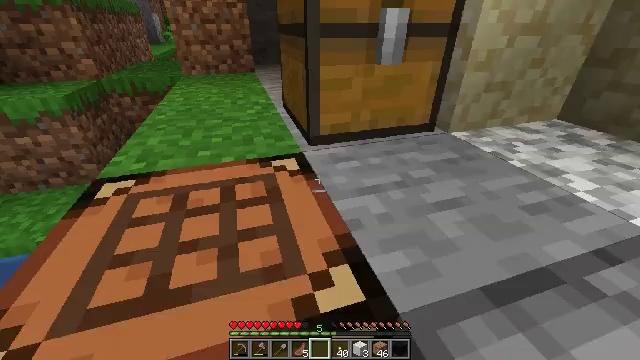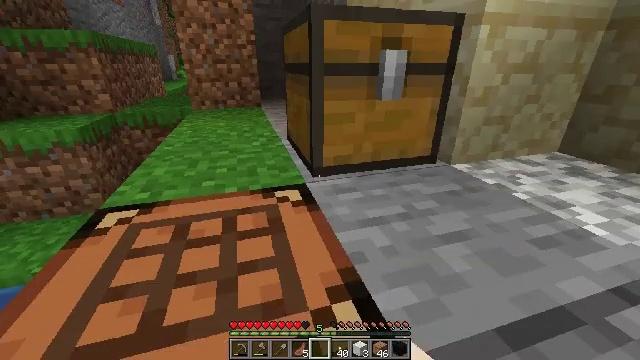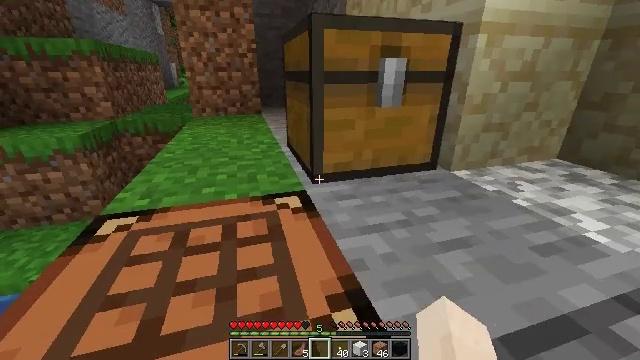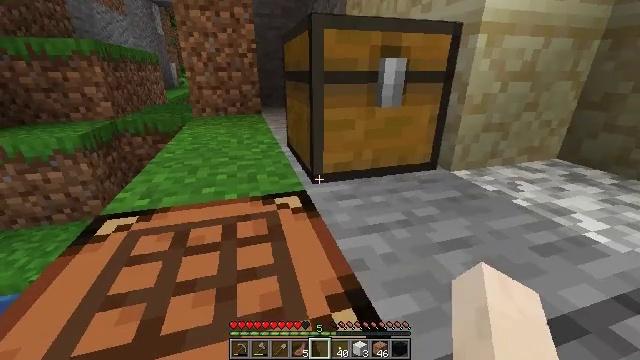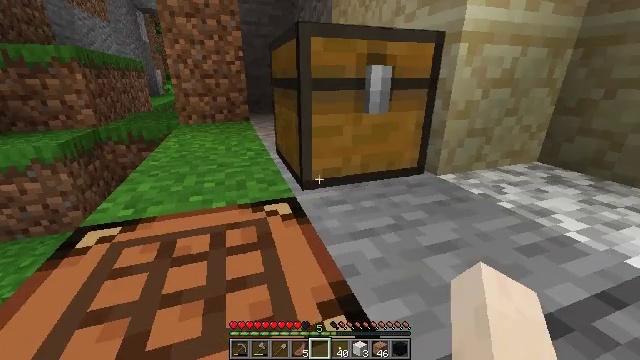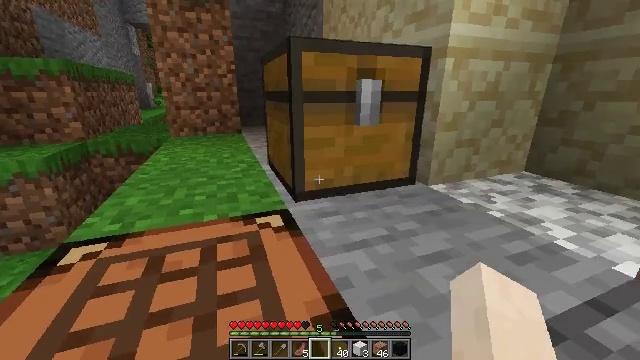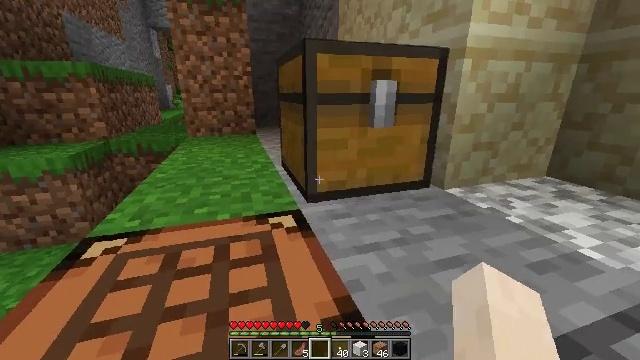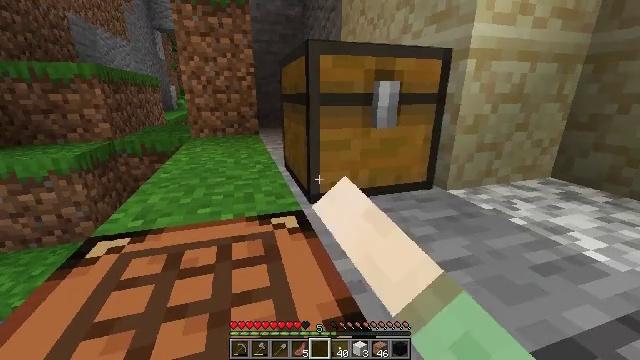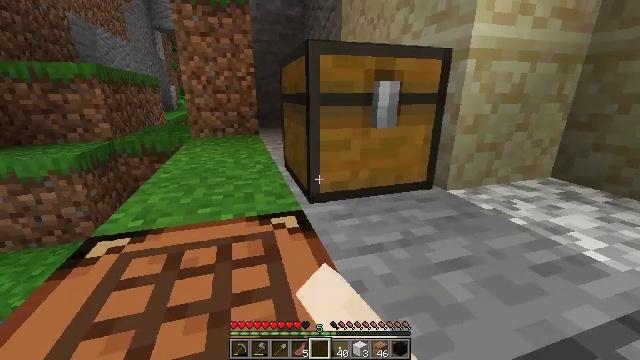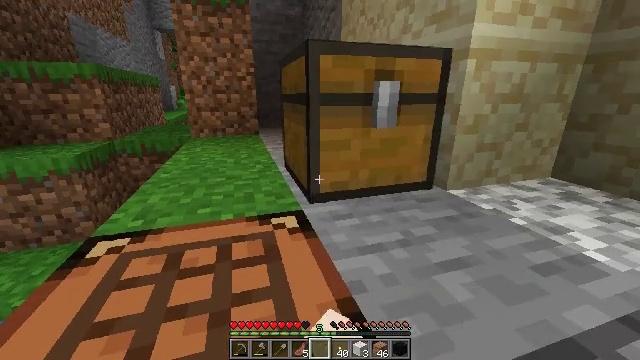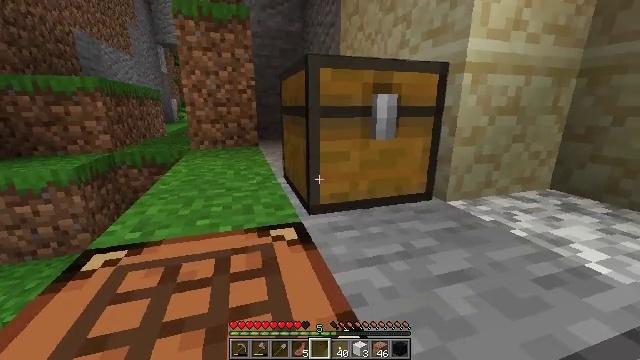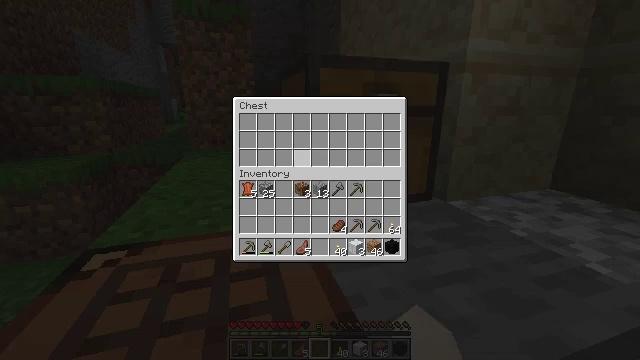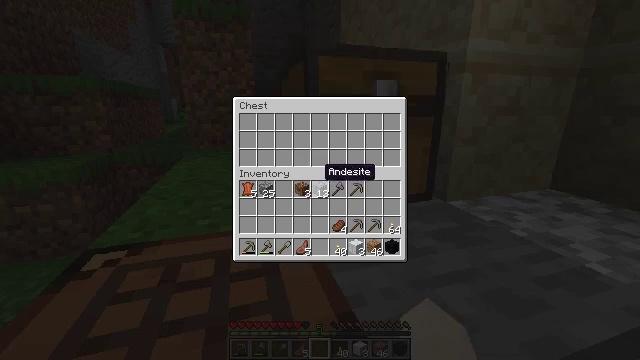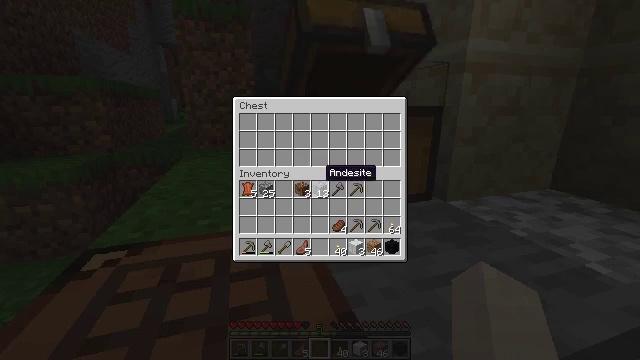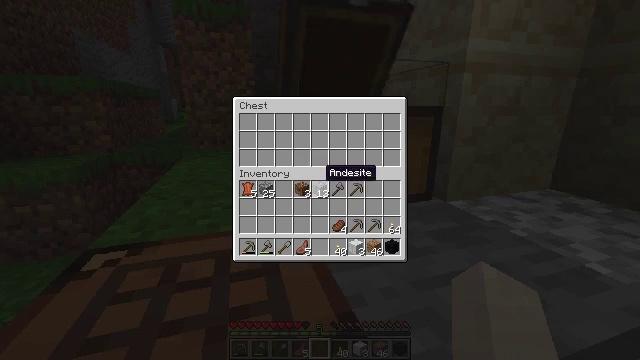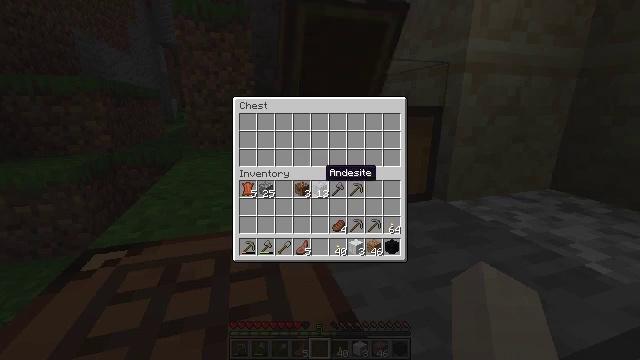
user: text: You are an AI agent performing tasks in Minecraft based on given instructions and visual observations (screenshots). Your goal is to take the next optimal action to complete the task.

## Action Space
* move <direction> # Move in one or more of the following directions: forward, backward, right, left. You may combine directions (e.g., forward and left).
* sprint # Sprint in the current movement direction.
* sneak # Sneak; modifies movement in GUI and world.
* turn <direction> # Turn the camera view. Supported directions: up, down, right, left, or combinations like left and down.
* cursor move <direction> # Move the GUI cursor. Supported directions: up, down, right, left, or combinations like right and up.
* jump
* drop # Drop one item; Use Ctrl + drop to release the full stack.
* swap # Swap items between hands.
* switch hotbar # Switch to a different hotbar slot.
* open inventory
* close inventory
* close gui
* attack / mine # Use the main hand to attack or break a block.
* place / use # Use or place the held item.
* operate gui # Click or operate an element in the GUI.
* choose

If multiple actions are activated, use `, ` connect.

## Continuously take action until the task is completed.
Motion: motion action
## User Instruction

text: Craft leather boots.
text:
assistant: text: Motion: turn up
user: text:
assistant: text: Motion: turn up
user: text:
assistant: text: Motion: no_op
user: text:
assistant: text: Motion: turn right and up
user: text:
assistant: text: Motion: turn right and up
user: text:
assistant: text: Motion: turn left, use / place
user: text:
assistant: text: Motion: use / place
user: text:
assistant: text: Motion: use / place
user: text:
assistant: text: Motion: no_op
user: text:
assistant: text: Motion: turn up
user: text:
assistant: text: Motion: cursor move left and up, open gui
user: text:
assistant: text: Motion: cursor move right and down
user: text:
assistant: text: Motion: no_op
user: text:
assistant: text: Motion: no_op
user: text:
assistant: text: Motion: no_op
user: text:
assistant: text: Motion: no_op
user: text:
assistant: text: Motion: no_op
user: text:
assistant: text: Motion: cursor move down
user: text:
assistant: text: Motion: cursor move down
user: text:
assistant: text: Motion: cursor move down
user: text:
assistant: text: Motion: cursor move down
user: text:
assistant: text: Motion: cursor move down
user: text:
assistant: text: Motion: no_op
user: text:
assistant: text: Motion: no_op
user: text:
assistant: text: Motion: cursor move right
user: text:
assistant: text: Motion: no_op
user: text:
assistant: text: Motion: no_op
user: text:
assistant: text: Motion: no_op
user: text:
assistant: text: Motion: no_op
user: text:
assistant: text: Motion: no_op